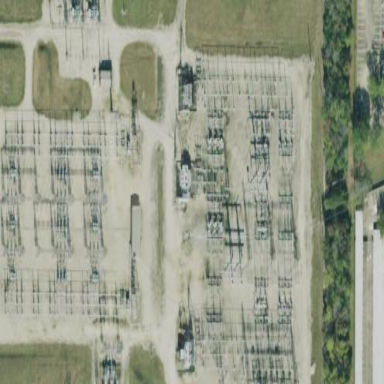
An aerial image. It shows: Outdoor power substation surrounded by fence. This substation operates at the transmission level.